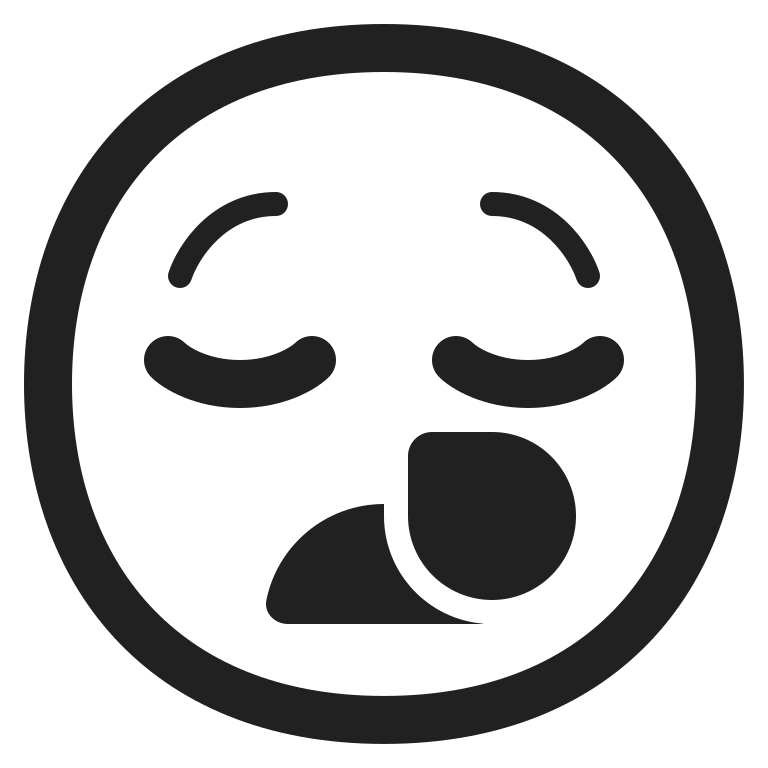
sleepy face high contrast